Question: I want to create a button background (or button itself) that look exactly like the below one.

I'm doing it currently with an image. I tried to create a similar one using the following XML, but it doesn't look as expected.
'''
<?xml version="1.0" encoding="utf-8"?>
<shape xmlns:android="http://schemas.android.com/apk/res/android"
android:shape="oval">
<solid
android:color="#f0600000"/>
<stroke
android:width="10dp"
android:color="#FFFF6666"/>
</shape>
'''
Actually I want a round button with 3 pixel shadow and 1/4 width stroke in red color around the white circle. I have not succeeded with the shadow part at all. Thanks for any sort of help.
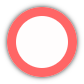
Answer: Well, the solid fills the middle and stroke paints the border. Since you want 3 colors you will have to use 2 drawables, painting white circle over the red circle with grey border. You can then use <URL> to keep these as one unit